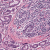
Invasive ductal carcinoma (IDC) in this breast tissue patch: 1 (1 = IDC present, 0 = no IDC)